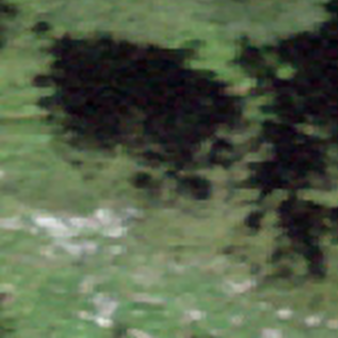
Label: other